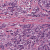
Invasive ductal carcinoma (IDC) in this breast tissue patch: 1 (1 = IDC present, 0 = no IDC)